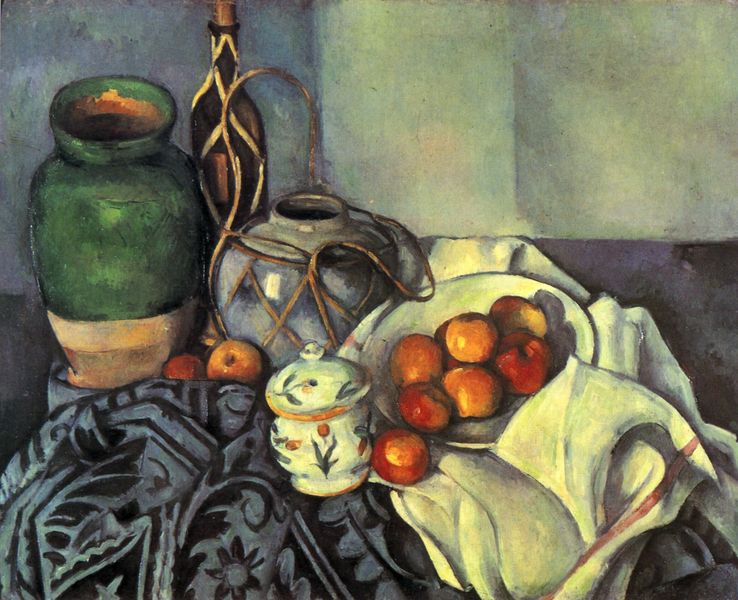
Titel: Stilleben mit Äpfeln
Künstler: Paul Cézanne
Standort: Zürich.
Institution: Kunsthaus
Schlagwörter: blau, schatten, weiß, cezanne, gelb, grün, blume, blumen, glas, grau, licht, orange, schwarz, tisch, obst, rot, tuch, beige, malerei, muster, flasche, wand, falten, schale, teller, tischdecke, tischtuch, schnur, tücher, decke, frucht, früchte, kanne, keramik, krug, stilleben, stillleben, ton, vase, apfel, orangen, äpfel, ecke, perspektive, farbe, linien, tulpen, wein, streifen, vasen, faltenwurf, nature morte, stileben, deckel, gefäß, dose, porzellan, paul, krüge, pfirsich, pfirsiche, deck, porzelan, gefäße, korken, netz, töpferei, anordnung, postimpressionismus, cke, genau, wande, tischdekce, waldgrün, tannengrün, flaschengrün, 19. jahrhundert, pfirisch, ezanne